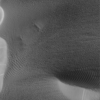
Label: not_dusty